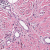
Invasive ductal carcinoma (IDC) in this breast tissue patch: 0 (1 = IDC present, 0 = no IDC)